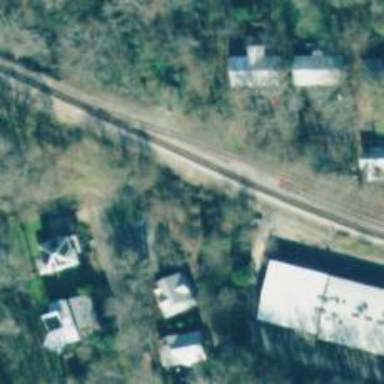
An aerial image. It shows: Abandoned railway spur.